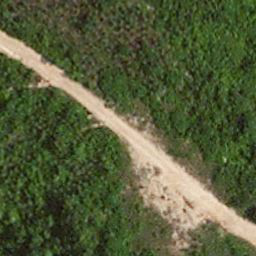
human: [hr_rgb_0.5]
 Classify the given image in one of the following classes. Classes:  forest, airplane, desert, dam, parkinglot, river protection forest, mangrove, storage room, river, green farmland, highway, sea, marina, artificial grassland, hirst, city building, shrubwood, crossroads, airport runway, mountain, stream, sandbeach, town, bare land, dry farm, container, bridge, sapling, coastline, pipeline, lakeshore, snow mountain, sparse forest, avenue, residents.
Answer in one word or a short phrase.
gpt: avenue